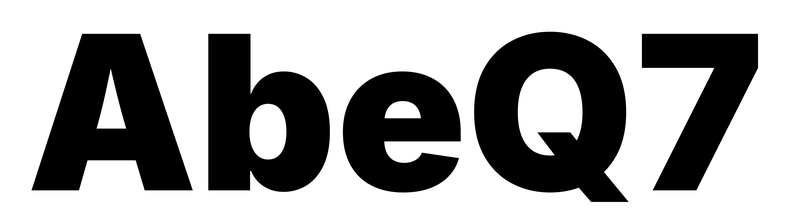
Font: Inter_Black